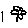
Label: flower